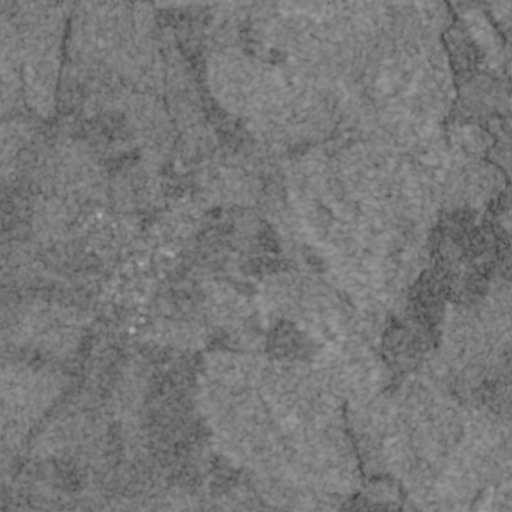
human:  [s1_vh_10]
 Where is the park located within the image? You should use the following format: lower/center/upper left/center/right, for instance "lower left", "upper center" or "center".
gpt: The park is located in the center left of the image.
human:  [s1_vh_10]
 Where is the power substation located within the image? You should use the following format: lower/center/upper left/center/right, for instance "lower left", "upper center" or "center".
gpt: The power substation is located in the center left of the image.
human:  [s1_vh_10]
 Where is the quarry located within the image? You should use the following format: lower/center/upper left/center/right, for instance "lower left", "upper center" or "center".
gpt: The quarry is located in the center right of the image.
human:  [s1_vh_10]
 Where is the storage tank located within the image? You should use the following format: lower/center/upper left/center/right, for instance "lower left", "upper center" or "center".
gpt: The storage tank is located in the center left of the image.
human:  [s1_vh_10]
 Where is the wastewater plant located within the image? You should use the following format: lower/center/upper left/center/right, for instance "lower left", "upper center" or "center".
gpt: The wastewater plant is located in the lower left of the image.
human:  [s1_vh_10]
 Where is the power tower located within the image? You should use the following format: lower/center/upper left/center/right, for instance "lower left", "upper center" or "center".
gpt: There is no power tower in the image.

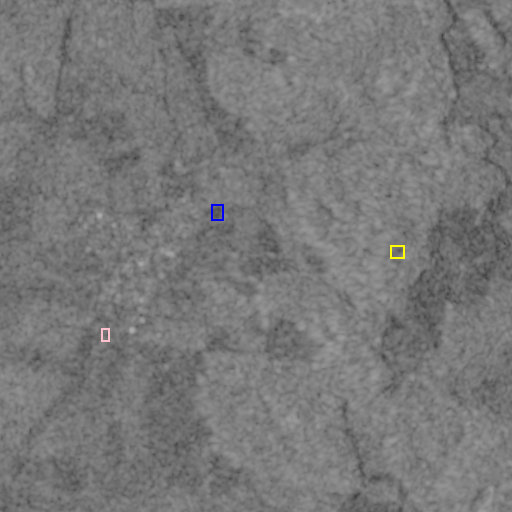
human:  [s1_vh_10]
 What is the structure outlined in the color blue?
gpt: The structure outlined in blue is a park.
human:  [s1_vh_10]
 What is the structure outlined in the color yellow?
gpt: The structure outlined in yellow is a quarry.
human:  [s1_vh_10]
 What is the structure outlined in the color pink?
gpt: The structure outlined in pink is a wastewater plant.
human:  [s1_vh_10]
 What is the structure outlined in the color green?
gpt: There is no green outline.